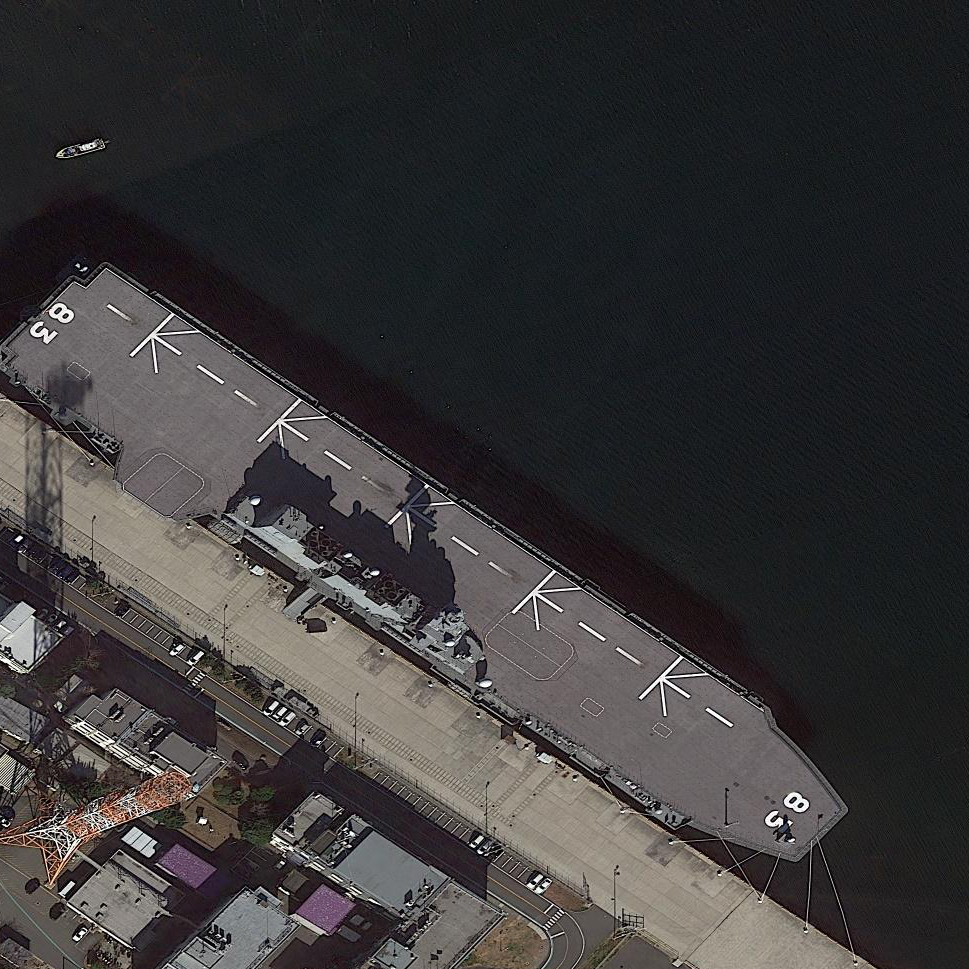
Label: assault